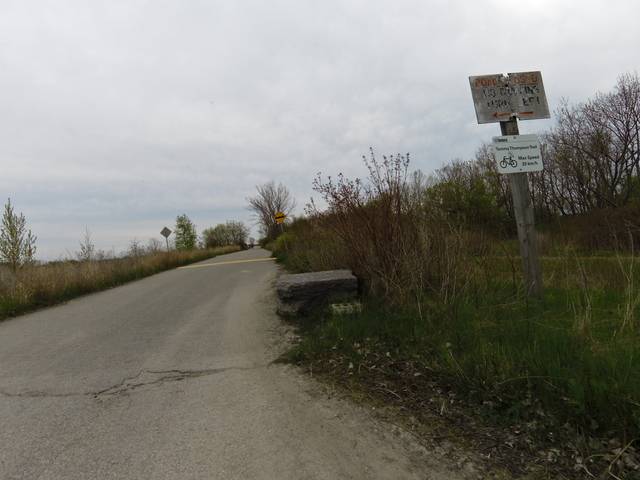
Region: Canada
Coordinates: 43.634, -79.324